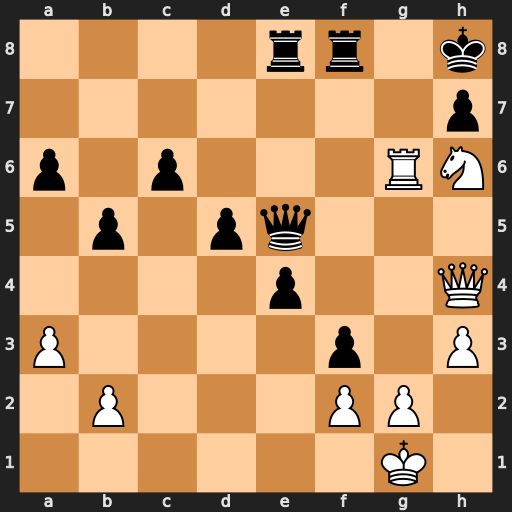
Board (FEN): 4rr1k/7p/p1p3RN/1p1pq3/4p2Q/P4p1P/1P3PP1/6K1
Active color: w
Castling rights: -
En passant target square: -
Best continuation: Rg8+ Rxg8 Nf7+ Kg7 Nxe5 Rxe5 Qg3+ Kf7 Qxe5